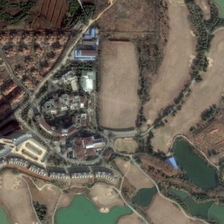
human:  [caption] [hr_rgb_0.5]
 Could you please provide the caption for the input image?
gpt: the resort is lying on a bareland decorated with trees and lakes .

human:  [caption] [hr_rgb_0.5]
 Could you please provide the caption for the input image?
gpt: the resort is lying on a bareland decorated with trees and lakes .

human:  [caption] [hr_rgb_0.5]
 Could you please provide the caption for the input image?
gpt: the resort is lying on a bareland decorated with trees and lakes .

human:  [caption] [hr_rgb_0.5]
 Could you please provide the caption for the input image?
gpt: this resort with rows of red houses are surrounded by blocks of bald land .

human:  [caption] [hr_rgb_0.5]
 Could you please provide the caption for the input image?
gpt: some buildings are in a resort area with several ponds and several barelands .